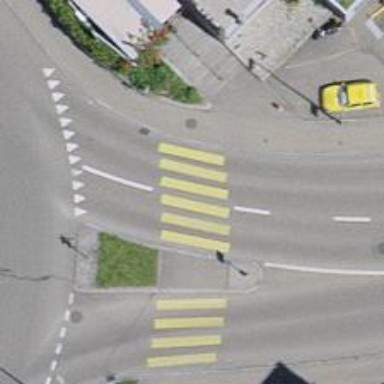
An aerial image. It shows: Uncontrolled zebra crossing on the road.